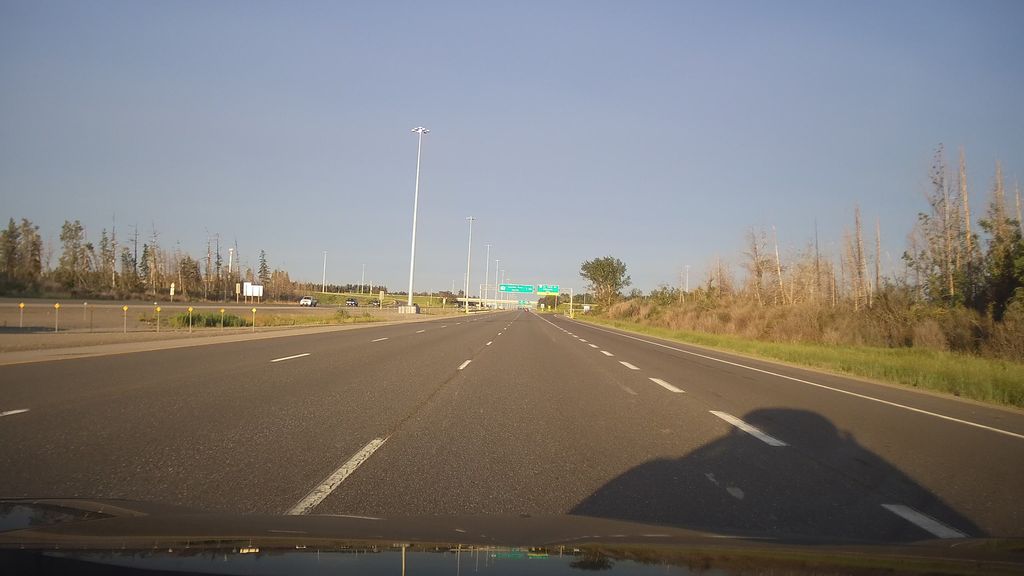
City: ottawa-gatineau